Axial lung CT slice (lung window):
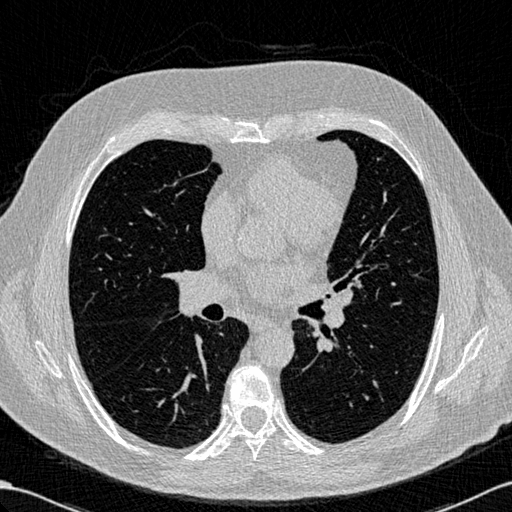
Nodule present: no